Field crop: tomato
Growth stage: 1
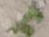
Species: portulaca